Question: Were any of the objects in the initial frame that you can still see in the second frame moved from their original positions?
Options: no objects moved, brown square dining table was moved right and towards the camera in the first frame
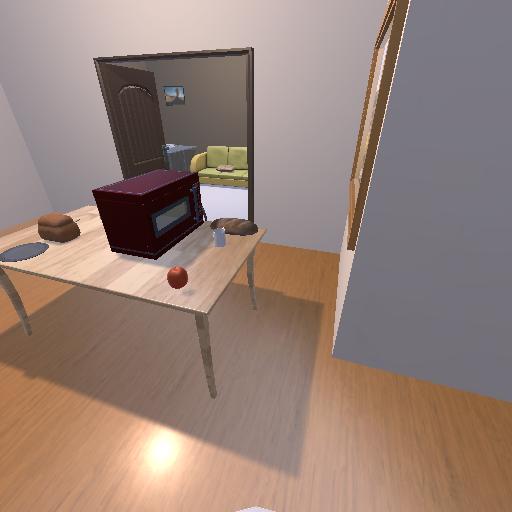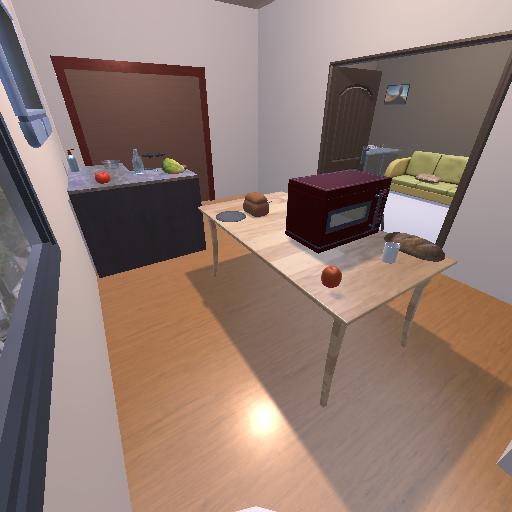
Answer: no objects moved